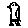
Label: bird